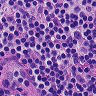
Metastatic tissue present: no